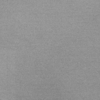
Label: dusty